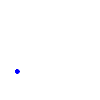
Particle: pion